Field crop: maize
Growth stage: 2
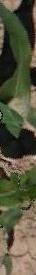
Species: maize